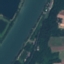
Land use / land cover: River